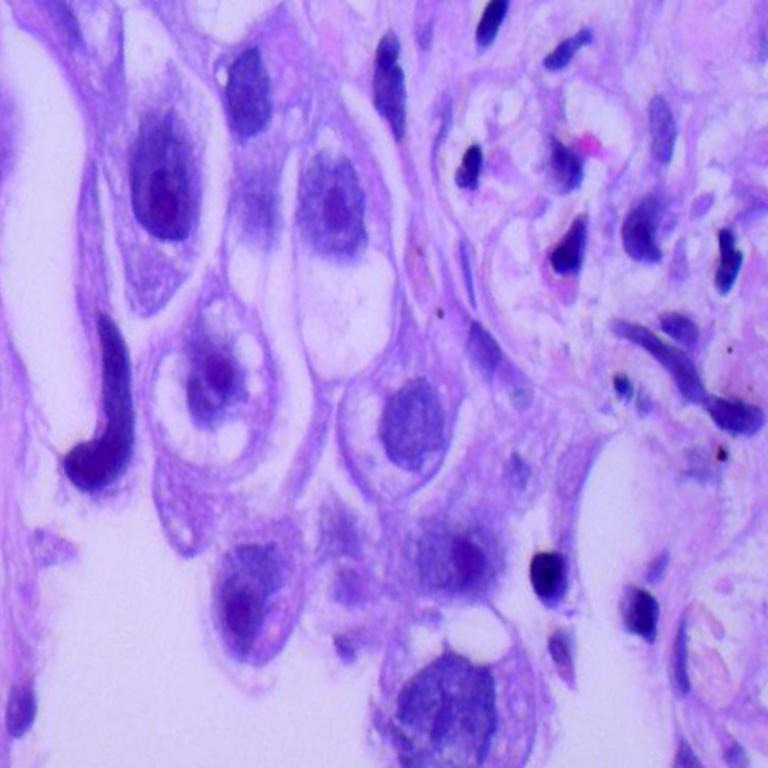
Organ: lung
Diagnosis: adenocarcinomas